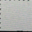
Piece: xx